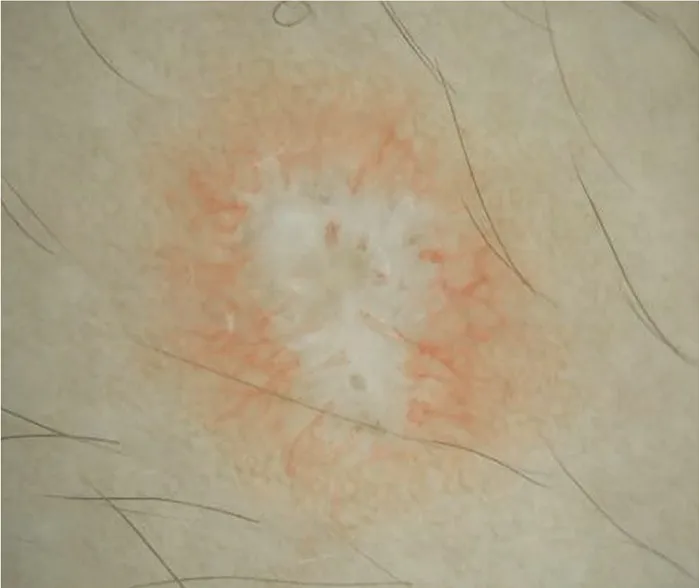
Dermoscopy showed central porcelain-white structureless area crowded by hairpin vessels.
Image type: medical_photograph (skin_photograph)